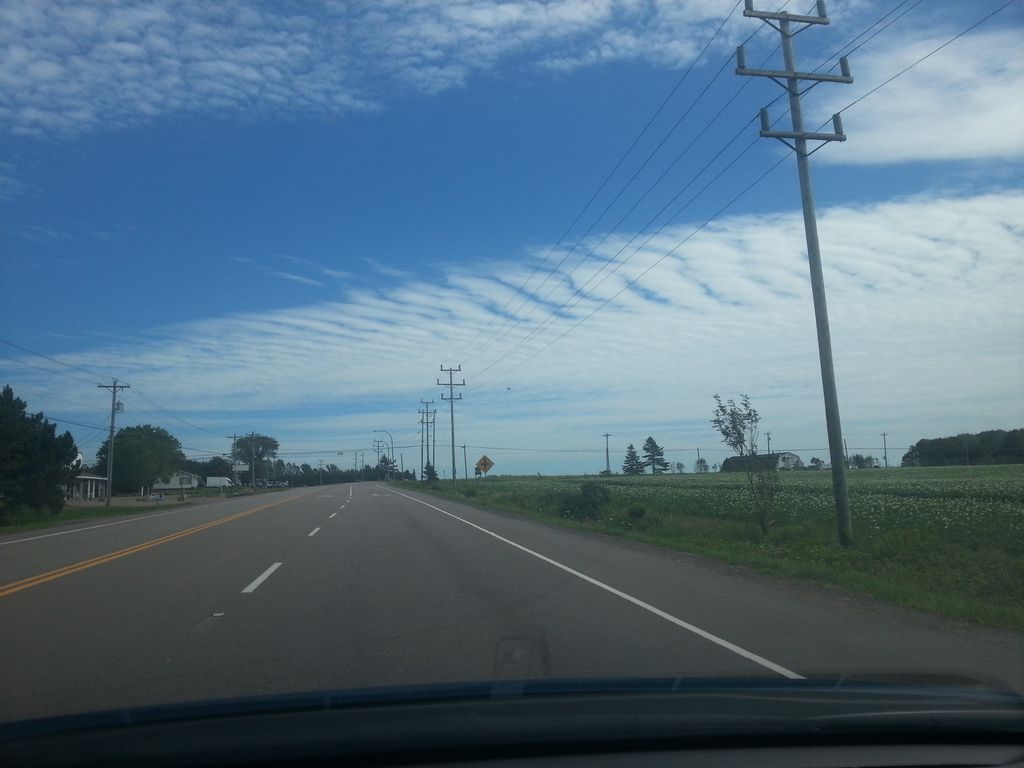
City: charlottetown